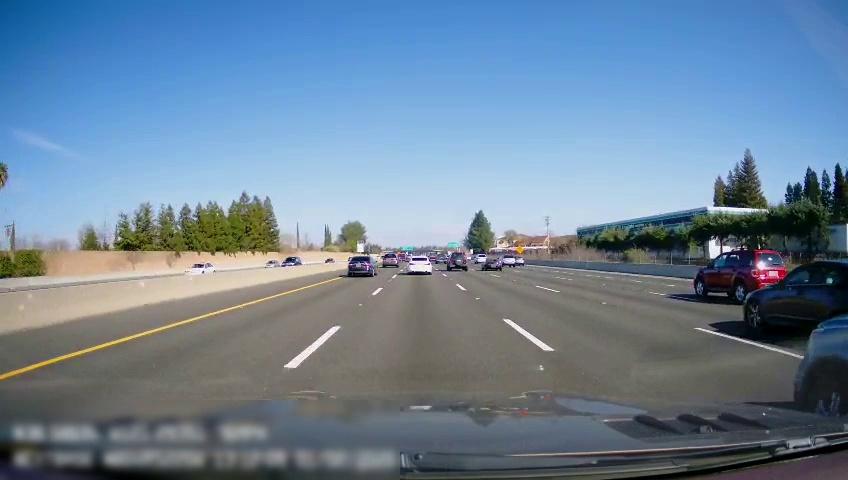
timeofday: Day
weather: Sunny
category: Drivable Space
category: Vehicles | Car
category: Vehicles | Car
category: Vehicles | SUV
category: Vehicles | Car
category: Drivable Space
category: Vehicles | SUV
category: Vehicles | Car
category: Vehicles | SUV
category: Vehicles | Car
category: Vehicles | SUV
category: Vehicles | SUV
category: Vehicles | Car
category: Vehicles | Truck
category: Vehicles | SUV
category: Vehicles | SUV
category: Vehicles | Car
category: Vehicles | Car
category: Lanes | Alternate Lane
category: Lanes | Alternate Lane
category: Lanes | Alternate Lane
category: Lanes | Current Lane
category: Lanes | Current Lane
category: Lanes | Alternate Lane
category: Traffic | Signs